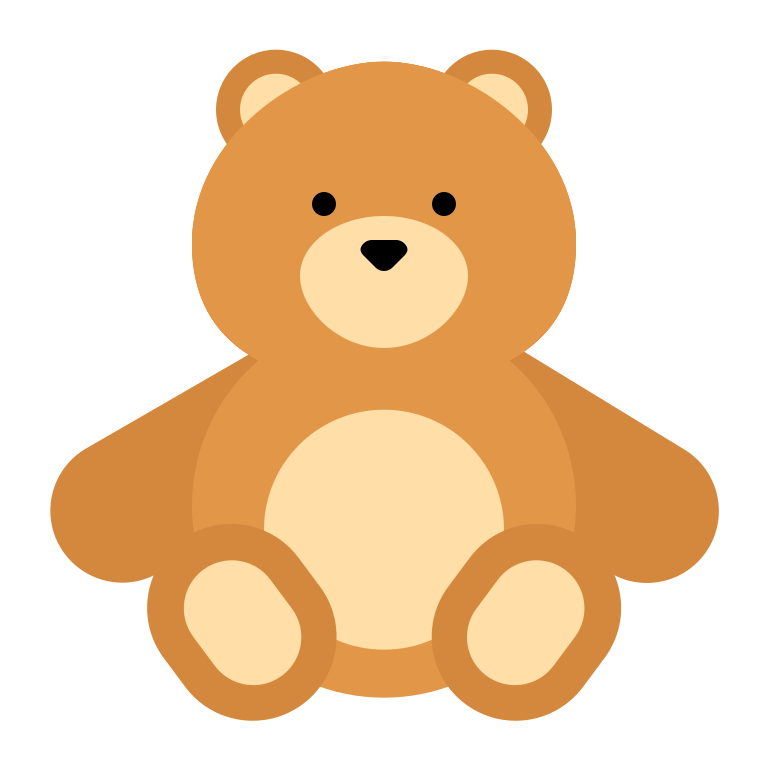
teddy bear flat